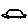
Label: car